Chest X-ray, PA view. Patient: 38 years old, sex F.
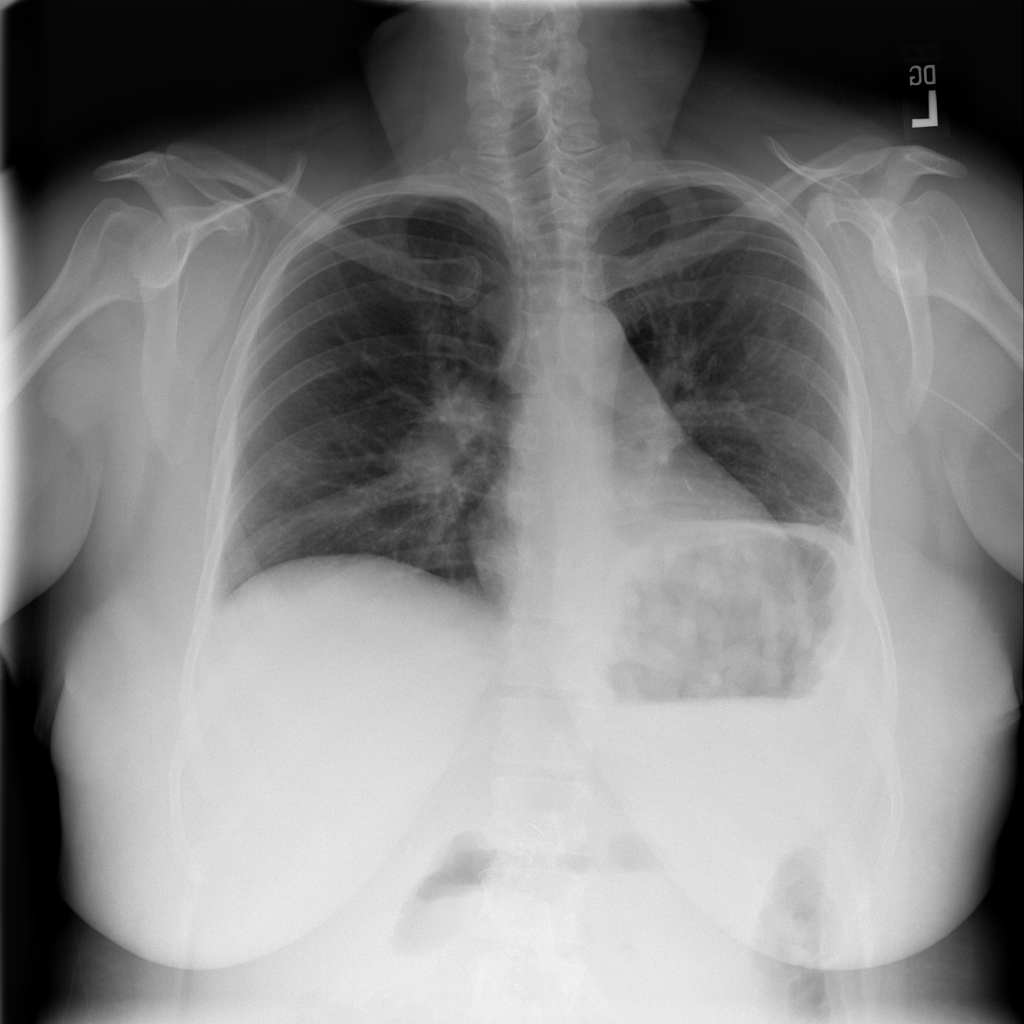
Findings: Mass, Pleural_Thickening